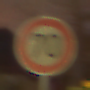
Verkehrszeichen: Geschwindigkeit70
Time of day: Night
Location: Outdoor (Suburban)
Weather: Clear
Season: NotSpecified
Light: Artificial